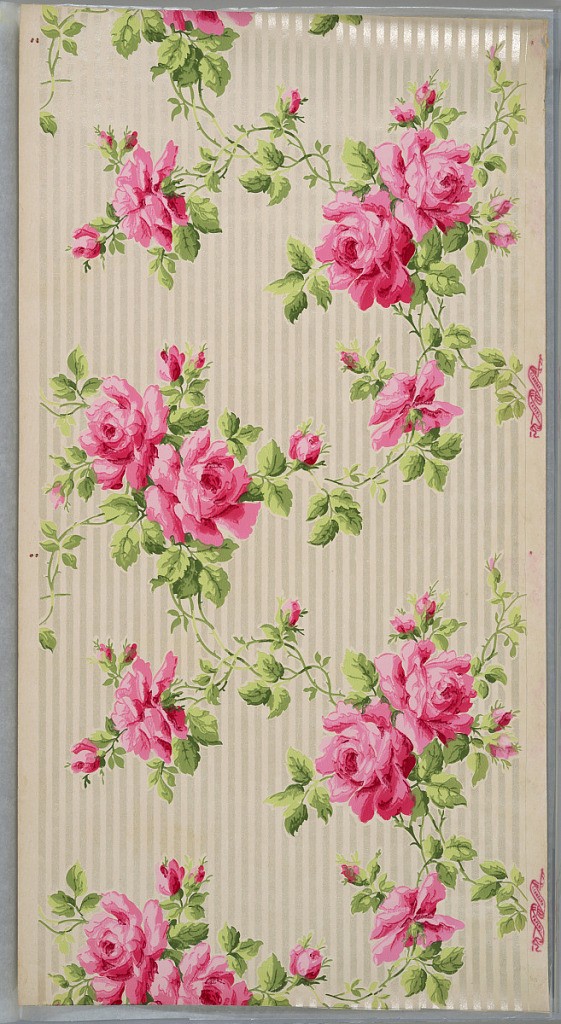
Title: Sidewall
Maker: Standard Wall-Paper Company, Standard Wall-Paper Company, Pittsburgh, Pennsylvania
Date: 1905–1915
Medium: Machine-printed paper, liquid mica
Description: On striped white and gray ground, clusters of large pink roses and green leaves and vines.